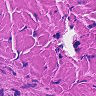
Metastatic tissue present: no